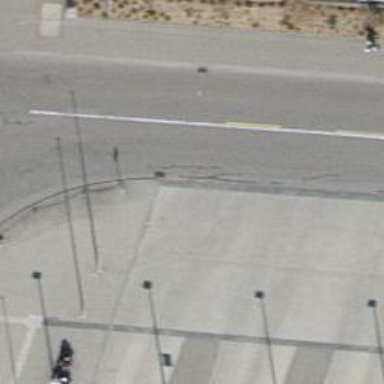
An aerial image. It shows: Unclassified asphalt road with separate sidewalk.